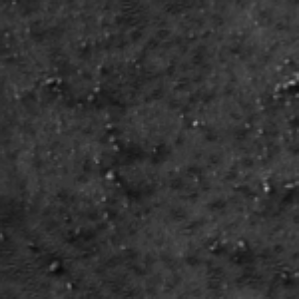
Label: frost